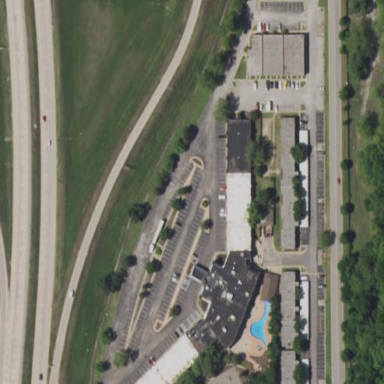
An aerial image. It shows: Hotel building.